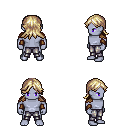
a pixel art fantasy rpg character, male body template, dark elf, purple skin, leather shoulder armor, metal pants, white blonde loose hair, leather bracers, four views (front, back, left, right), 2x2 character sprite sheet, small pixel art, hard edges, no anti-aliasing